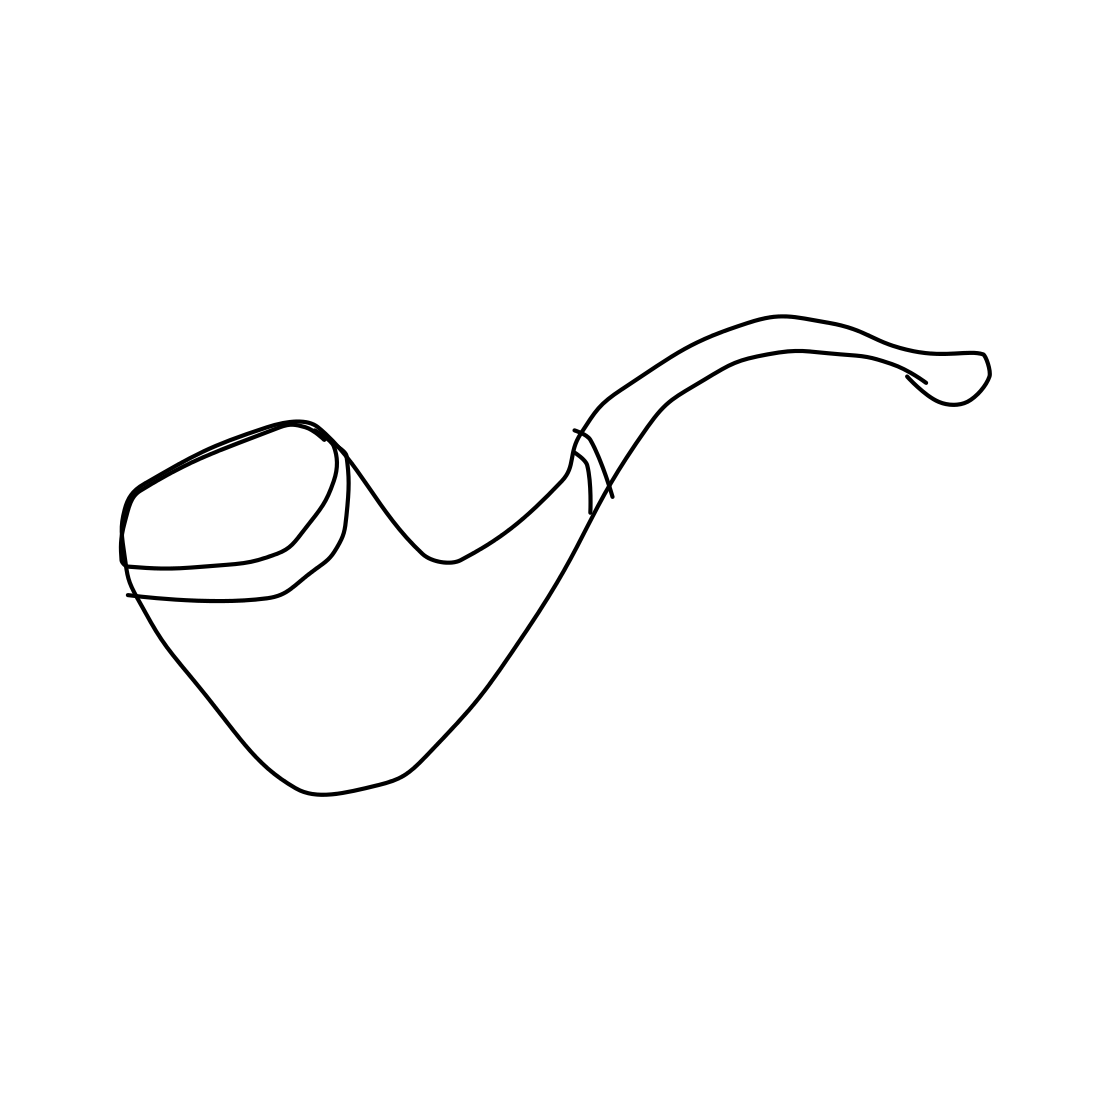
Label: pipe (for smoking)